Field crop: tomato
Growth stage: 1
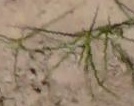
Species: cyperus